Question: I am facing a critical problem in ssrs reporting. i have a textbox with value and tablix with no record. now i want to hide this textbox when tablix has not no row.here is my report

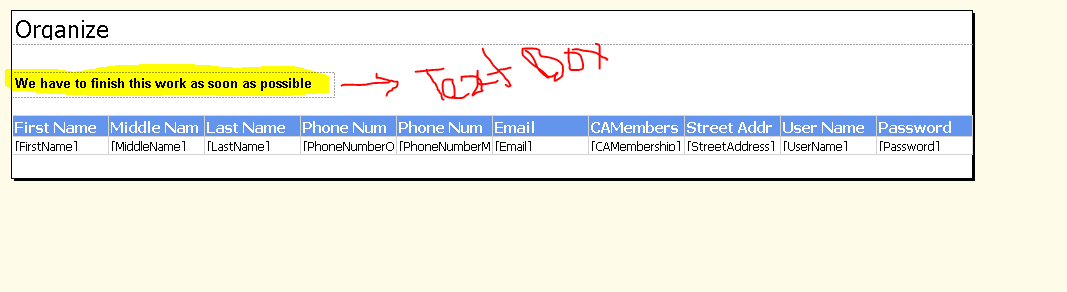
Answer: 1-Use RowCount as a additional hidden field in your tablix.
2 Set visibility of the textbox based on the IIF expression which refer to the rowcount from tablix.